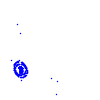
Particle: electron